Question: I have created a website named m2mreach.com , the site works well apart from having the bug in the contect us page "www.m2mreach.com/contact-us.html " the address is not showing up in this.. Here with i'm attaching the image of the bug . Kindly assist....

Thanks
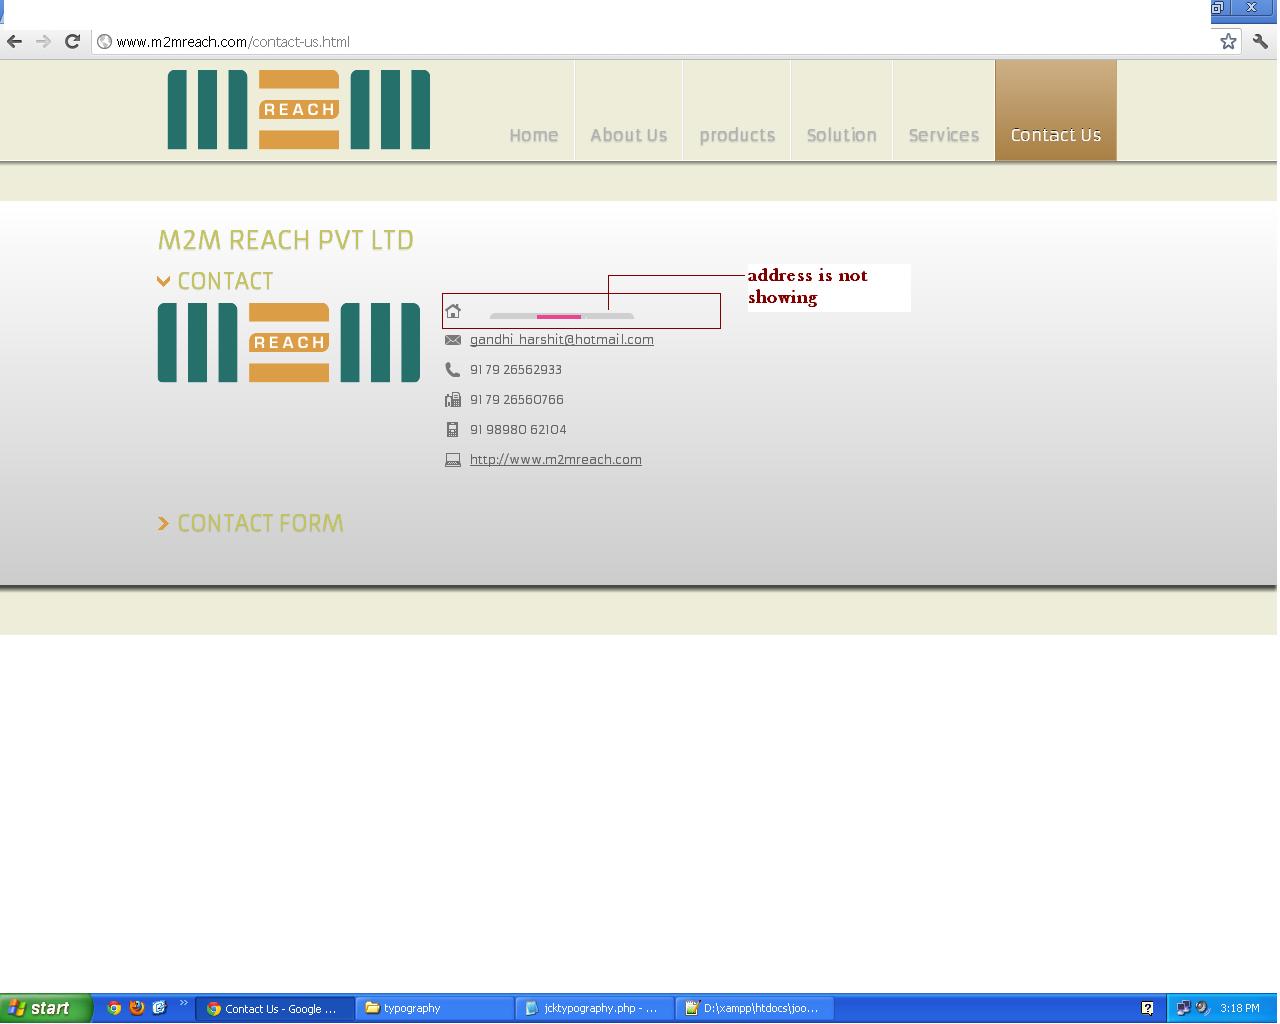
Answer: This is the same question as <URL> but I'll answer this as it's slightly better formatted.
The data is present, it's just the margin and padding you have applied to 'address' in your css. If you remove the margin and padding it shows.
If you set the margin to 'margin: 0 20px;' the address shows.
I can see that the css that is causing this is from typography.php which is part of jckeditor. I think you just need to override the style on that element.
I'm not very good with css, but this one was easy to work out. I suggest you grab <URL>.